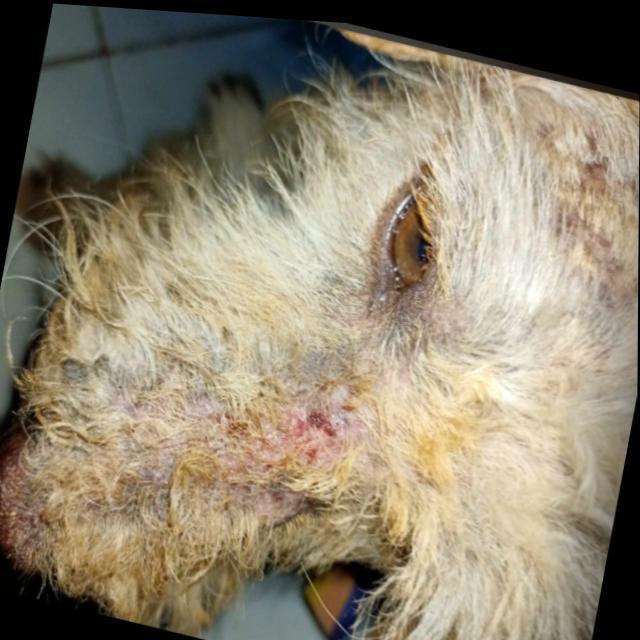
Canine demodicosis (Demodex mange) — caused by Demodex canis mites. Presents with alopecia, follicular papules, pustules, and comedones. Often localized on face and forelimbs.